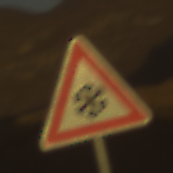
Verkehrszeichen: SchneeOderEisglaette
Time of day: SunriseSunset
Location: Outdoor (Nature)
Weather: Clear
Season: NotSpecified
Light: Natural